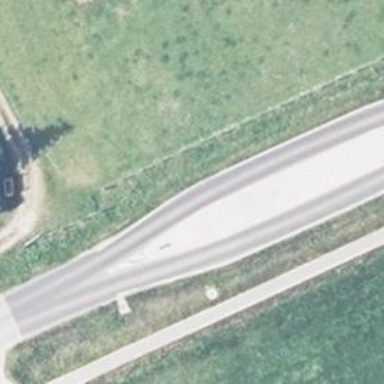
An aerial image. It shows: Asphalt road classified as primary highway.